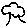
Label: tree